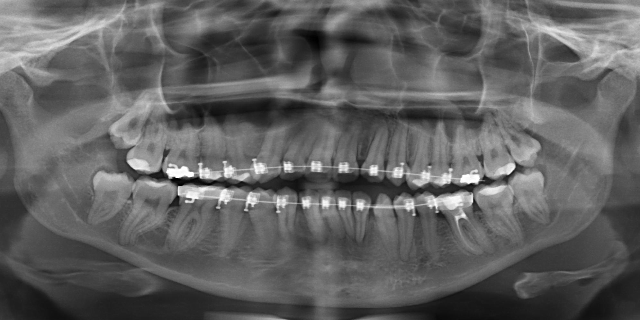
adult